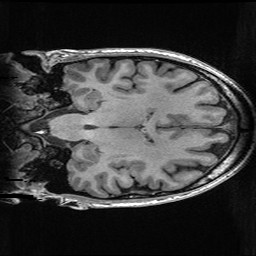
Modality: T1w
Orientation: coronal
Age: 30
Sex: male